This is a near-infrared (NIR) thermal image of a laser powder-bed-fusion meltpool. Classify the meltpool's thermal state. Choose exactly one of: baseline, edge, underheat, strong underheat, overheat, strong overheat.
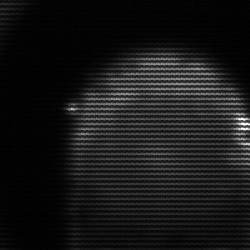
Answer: edge